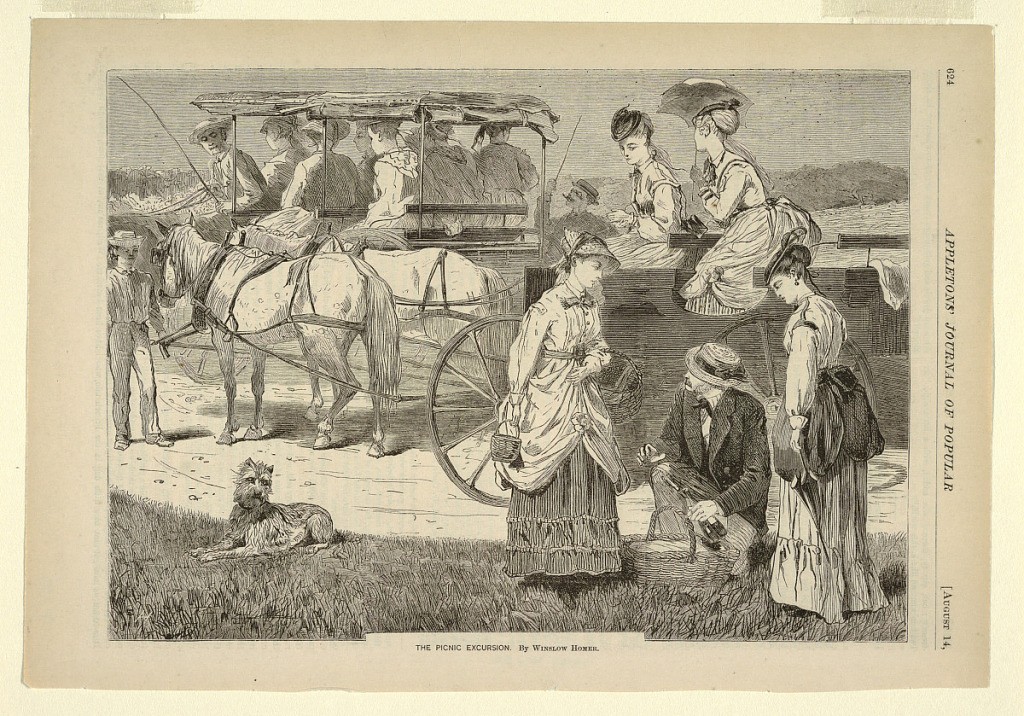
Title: The Picnic Excursion
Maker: Winslow Homer, American, 1836–1910
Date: August 14, 1869
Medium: Wood engraving in black ink on paper
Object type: Print
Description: Two groups of men and women in two three-seated White Mountain wagons.  In the right foreground, a kneeling gentleman holds a bottle of wine and a basket while two ladies stand by.  A dog rests in the grass on the left.